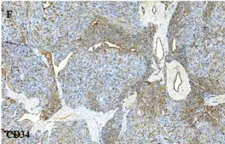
(B-F) Immunohistochemical staining was positive for D2-40, PROX-1, LYVE-1, CD31 and CD34, respectively.
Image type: pathology (immunostaining)